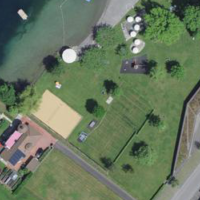
EUNIS habitat code: 53
Species observed at this site:
Alnus glutinosa